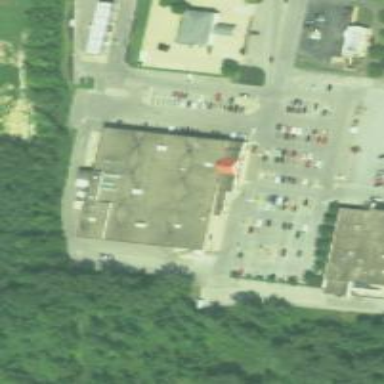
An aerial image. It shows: Supermarket.